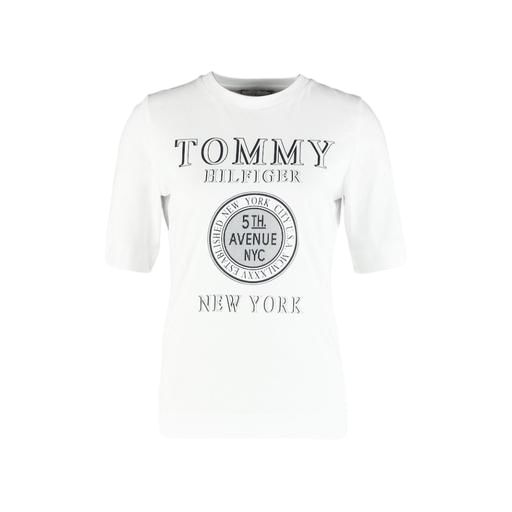
t-shirt twist graphic, ny t shirt, th shirt, white background